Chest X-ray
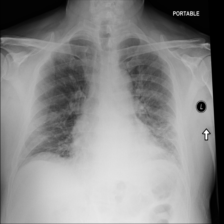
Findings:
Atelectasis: positive
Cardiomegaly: negative
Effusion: positive
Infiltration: positive
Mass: negative
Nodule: negative
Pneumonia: negative
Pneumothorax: negative
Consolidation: positive
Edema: positive
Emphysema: negative
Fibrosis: negative
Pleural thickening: negative
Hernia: negative